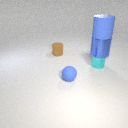
small brown rubber cylinder behind small cyan metal cylinder